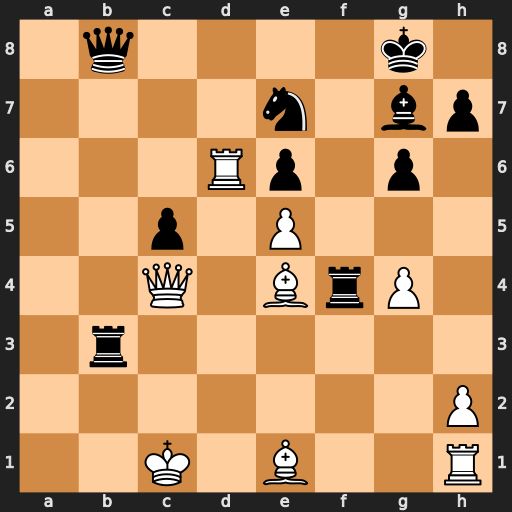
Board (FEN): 1q4k1/4n1bp/3Rp1p1/2p1P3/2Q1BrP1/1r6/7P/2K1B2R
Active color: w
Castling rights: -
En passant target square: -
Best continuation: Qxe6+ Kh8 Qxe7